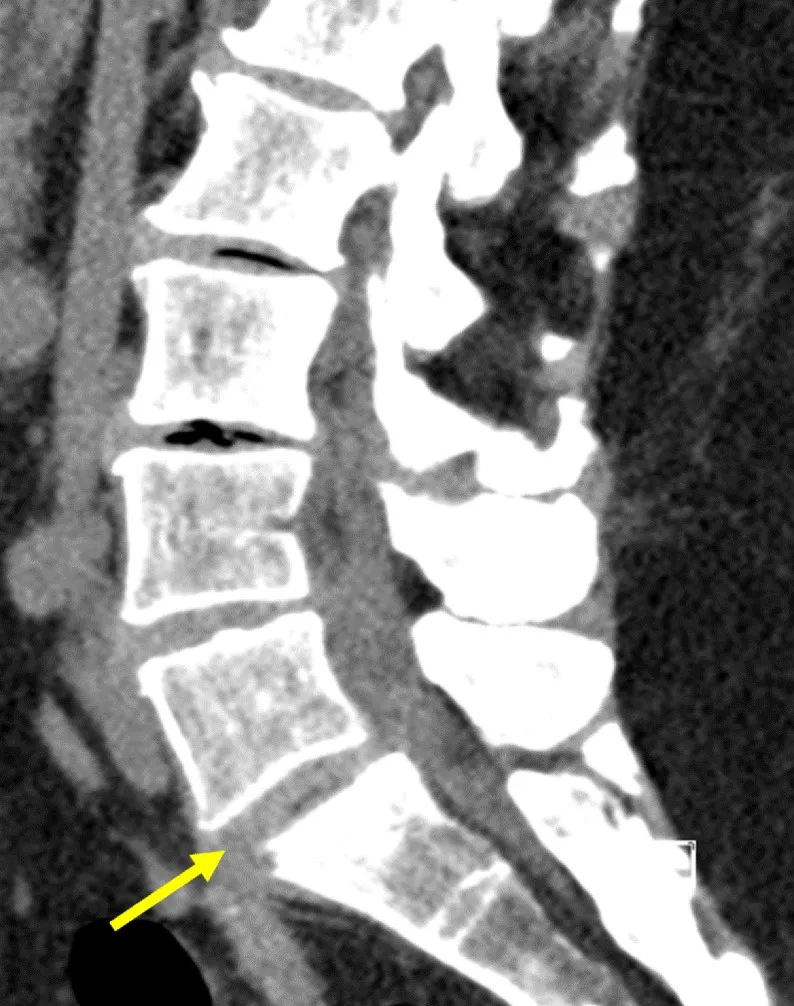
Sagittal non-contrast CT of lumbar spine: Initial CT-scan showing collection from L5-S1 disk with fistulation downwards, an anterolisthesis of L5-S1 with inter-apophysary posterior arthritis and a compression of the right root of S1 by the intervertebral disk.
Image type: radiology (ct)